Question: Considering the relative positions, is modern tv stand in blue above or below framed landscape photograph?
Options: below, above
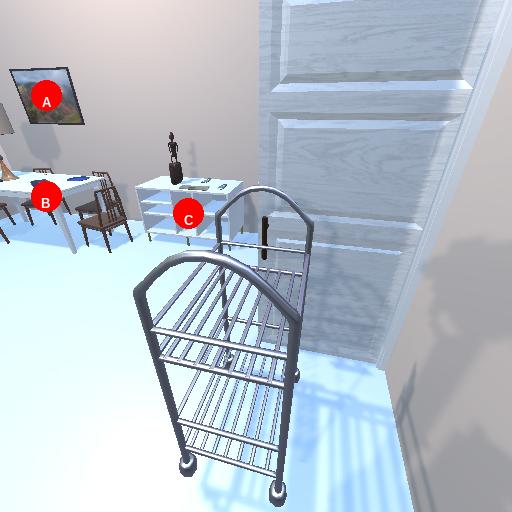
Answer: below